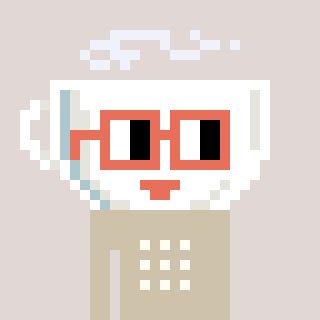
a pixel art character with square orange glasses, a mug-shaped head and a bege-colored body on a warm background